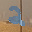
Label: 2